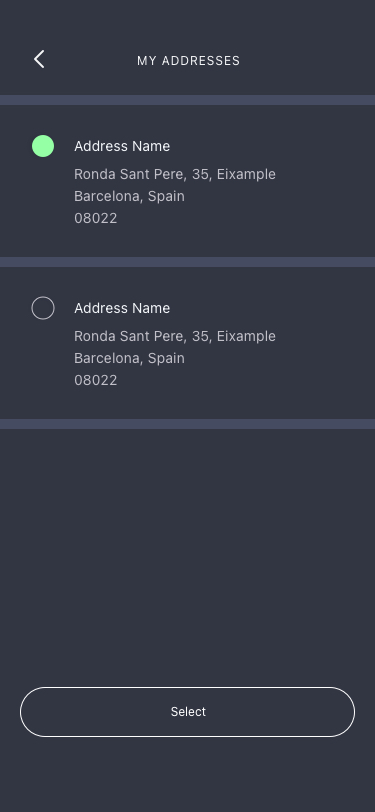
Text in this UI design:
Ronda Sant Pere, 35, Eixample
Barcelona, Spain
08022
Address Name
Ronda Sant Pere, 35, Eixample
Barcelona, Spain
08022
Address Name
MY ADDRESSES